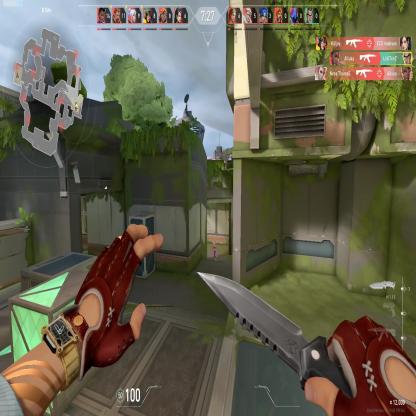
Label: enemy